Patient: sex F, age 63
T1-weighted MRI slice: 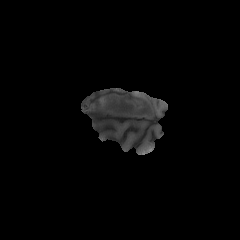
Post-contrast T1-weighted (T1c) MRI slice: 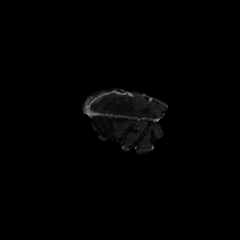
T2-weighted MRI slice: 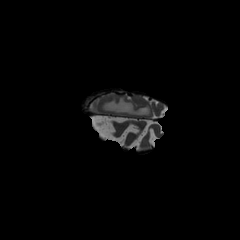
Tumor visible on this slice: yes
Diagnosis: Glioblastoma, IDH-wildtype
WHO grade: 4